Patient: sex F, age 31
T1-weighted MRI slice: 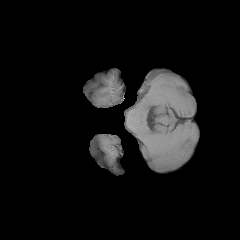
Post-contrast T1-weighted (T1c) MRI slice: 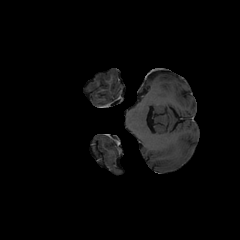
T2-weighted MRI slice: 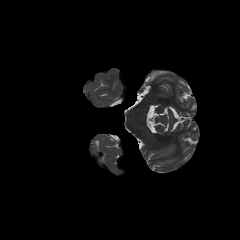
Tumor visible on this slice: no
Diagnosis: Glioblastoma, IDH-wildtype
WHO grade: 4